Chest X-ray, PA view. Patient: 26 years old, sex F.
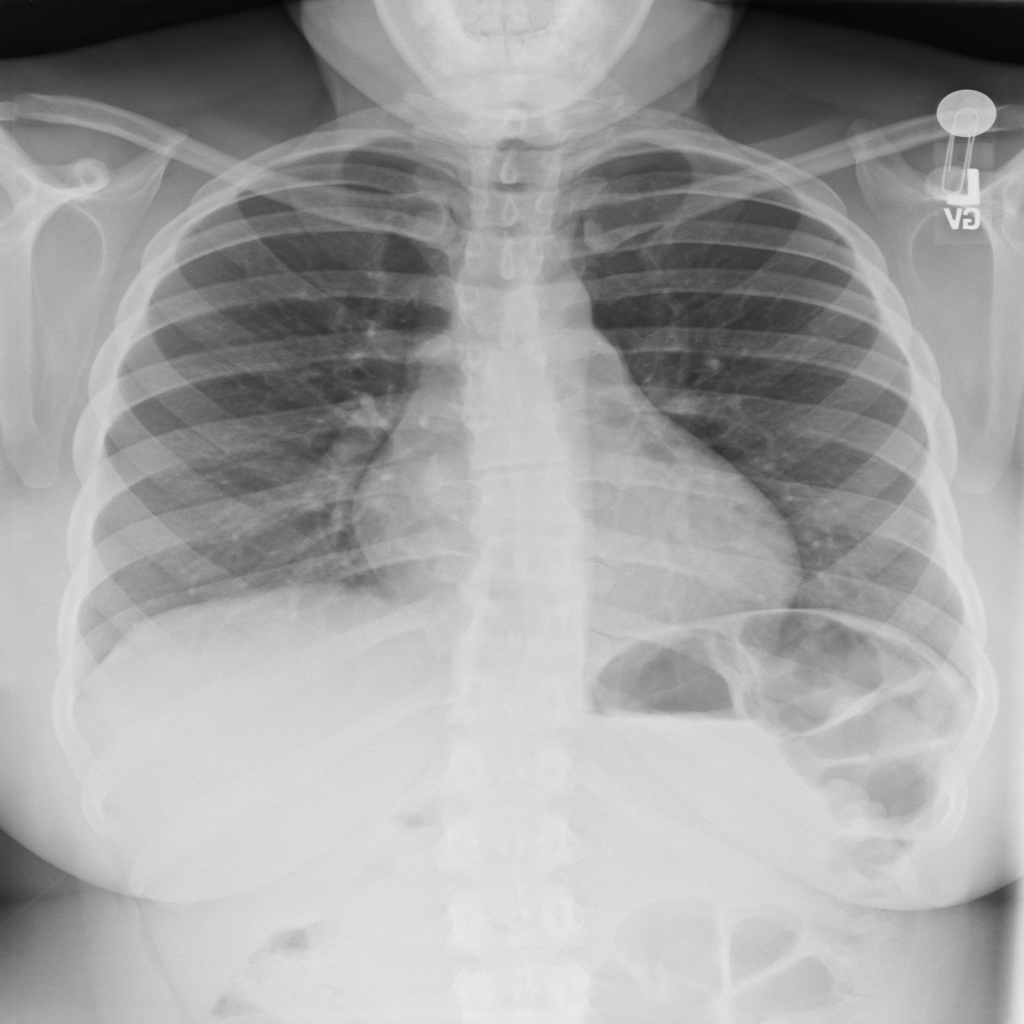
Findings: No Finding